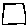
Label: square